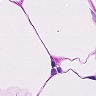
Metastatic tissue present: no